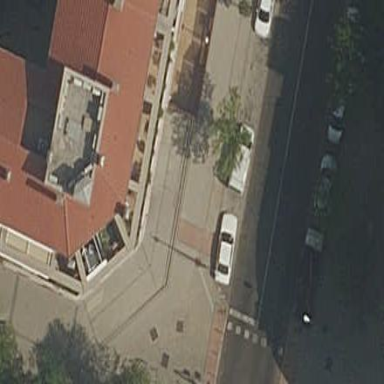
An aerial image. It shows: Residential building.